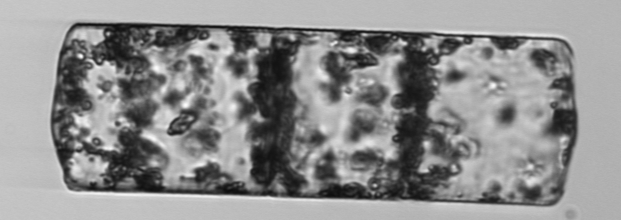
Label: Guinardia_flaccida